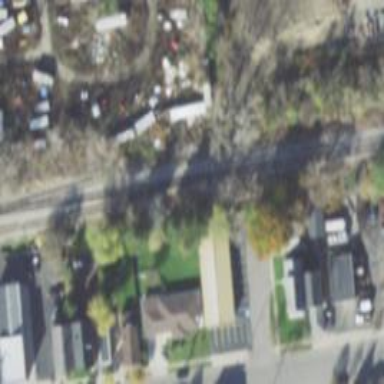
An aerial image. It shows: Disused railway spur.